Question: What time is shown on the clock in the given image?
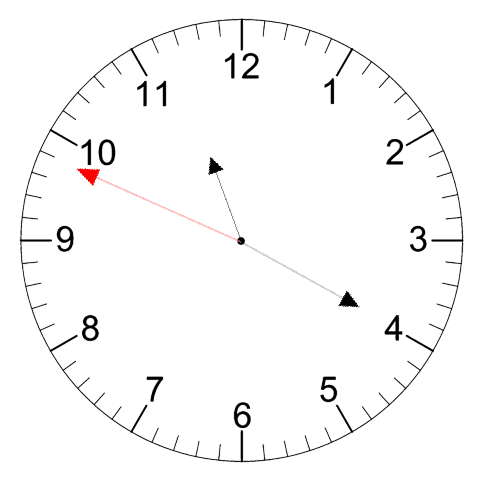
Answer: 11:19:49